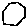
Label: hexagon